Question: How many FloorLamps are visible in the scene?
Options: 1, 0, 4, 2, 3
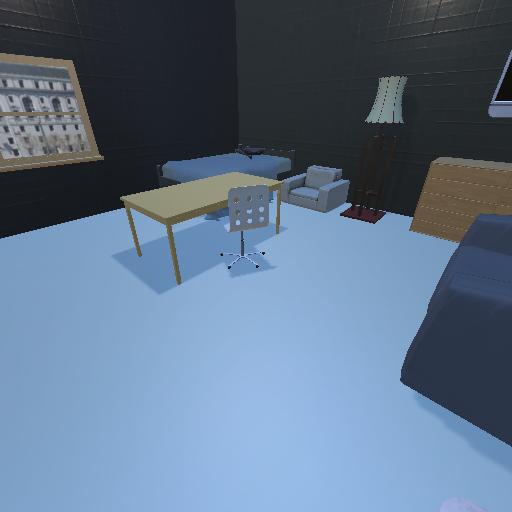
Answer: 1